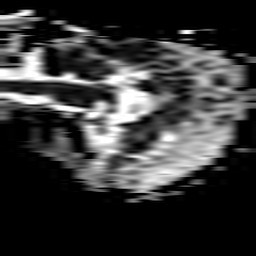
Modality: ADC
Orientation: sagittal
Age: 63
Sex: male
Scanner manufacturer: philips
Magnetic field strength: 3 T
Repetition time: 3.08 s
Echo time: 0.076 s